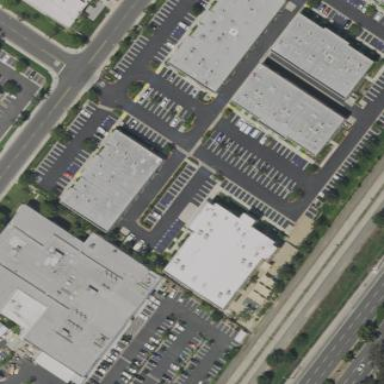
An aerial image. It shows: Commercial building.